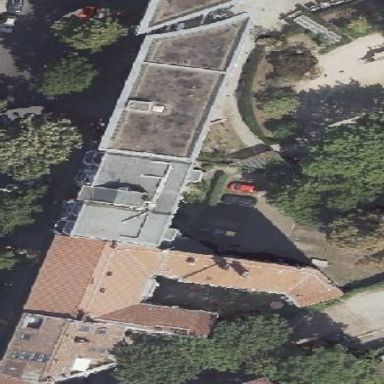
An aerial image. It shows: Residential building with apartments.